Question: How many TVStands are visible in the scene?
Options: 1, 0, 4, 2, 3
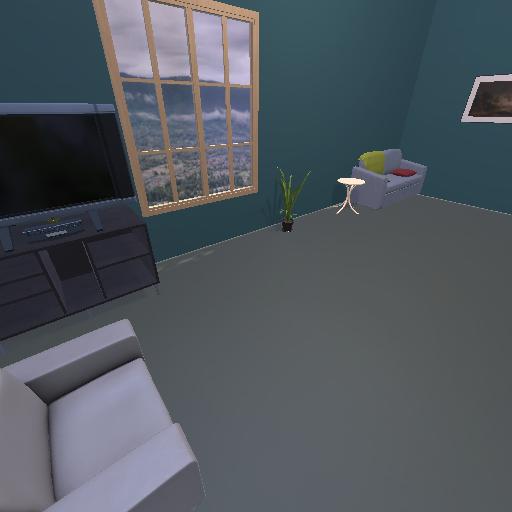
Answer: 1